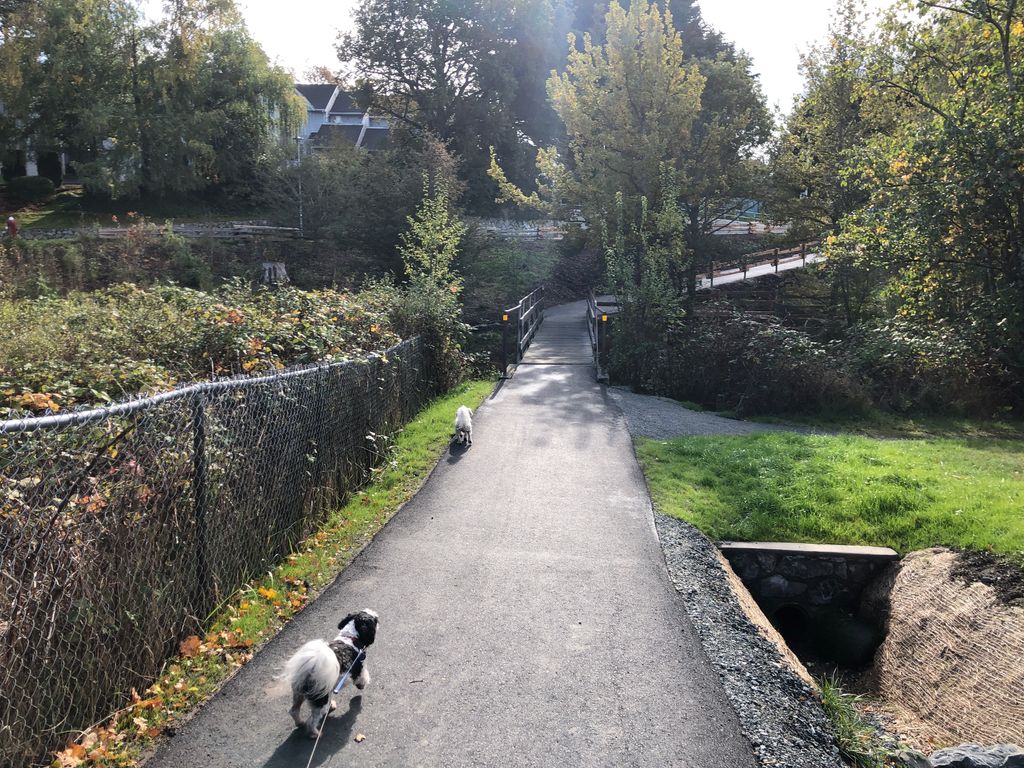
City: victoria